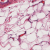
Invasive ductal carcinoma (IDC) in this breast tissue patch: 0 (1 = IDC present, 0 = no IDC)